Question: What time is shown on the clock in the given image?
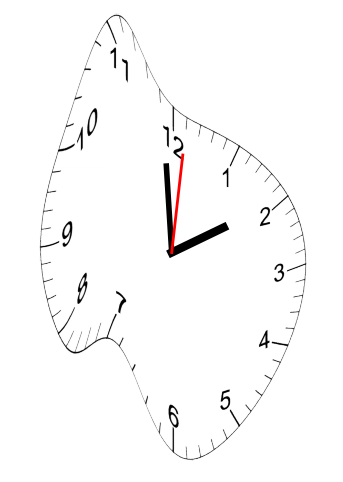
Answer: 01:59:01